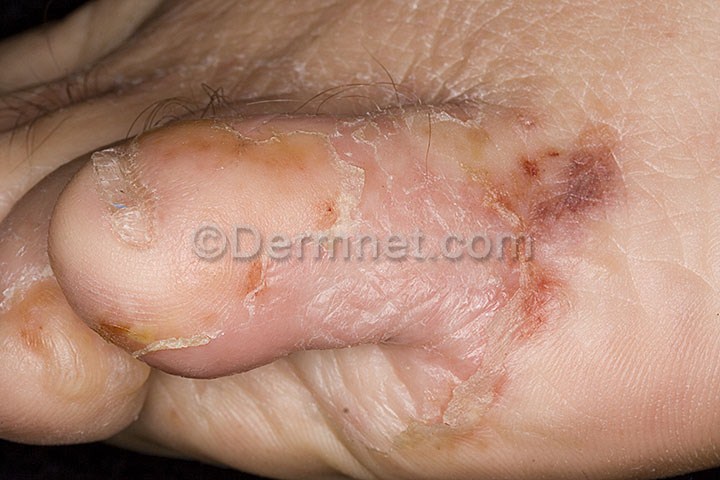
Disease: Tinea Ringworm Candidiasis and other Fungal Infections